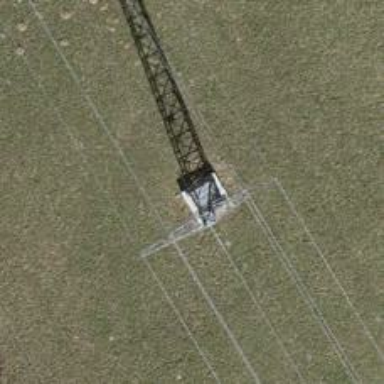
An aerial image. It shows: Power line is depicted.